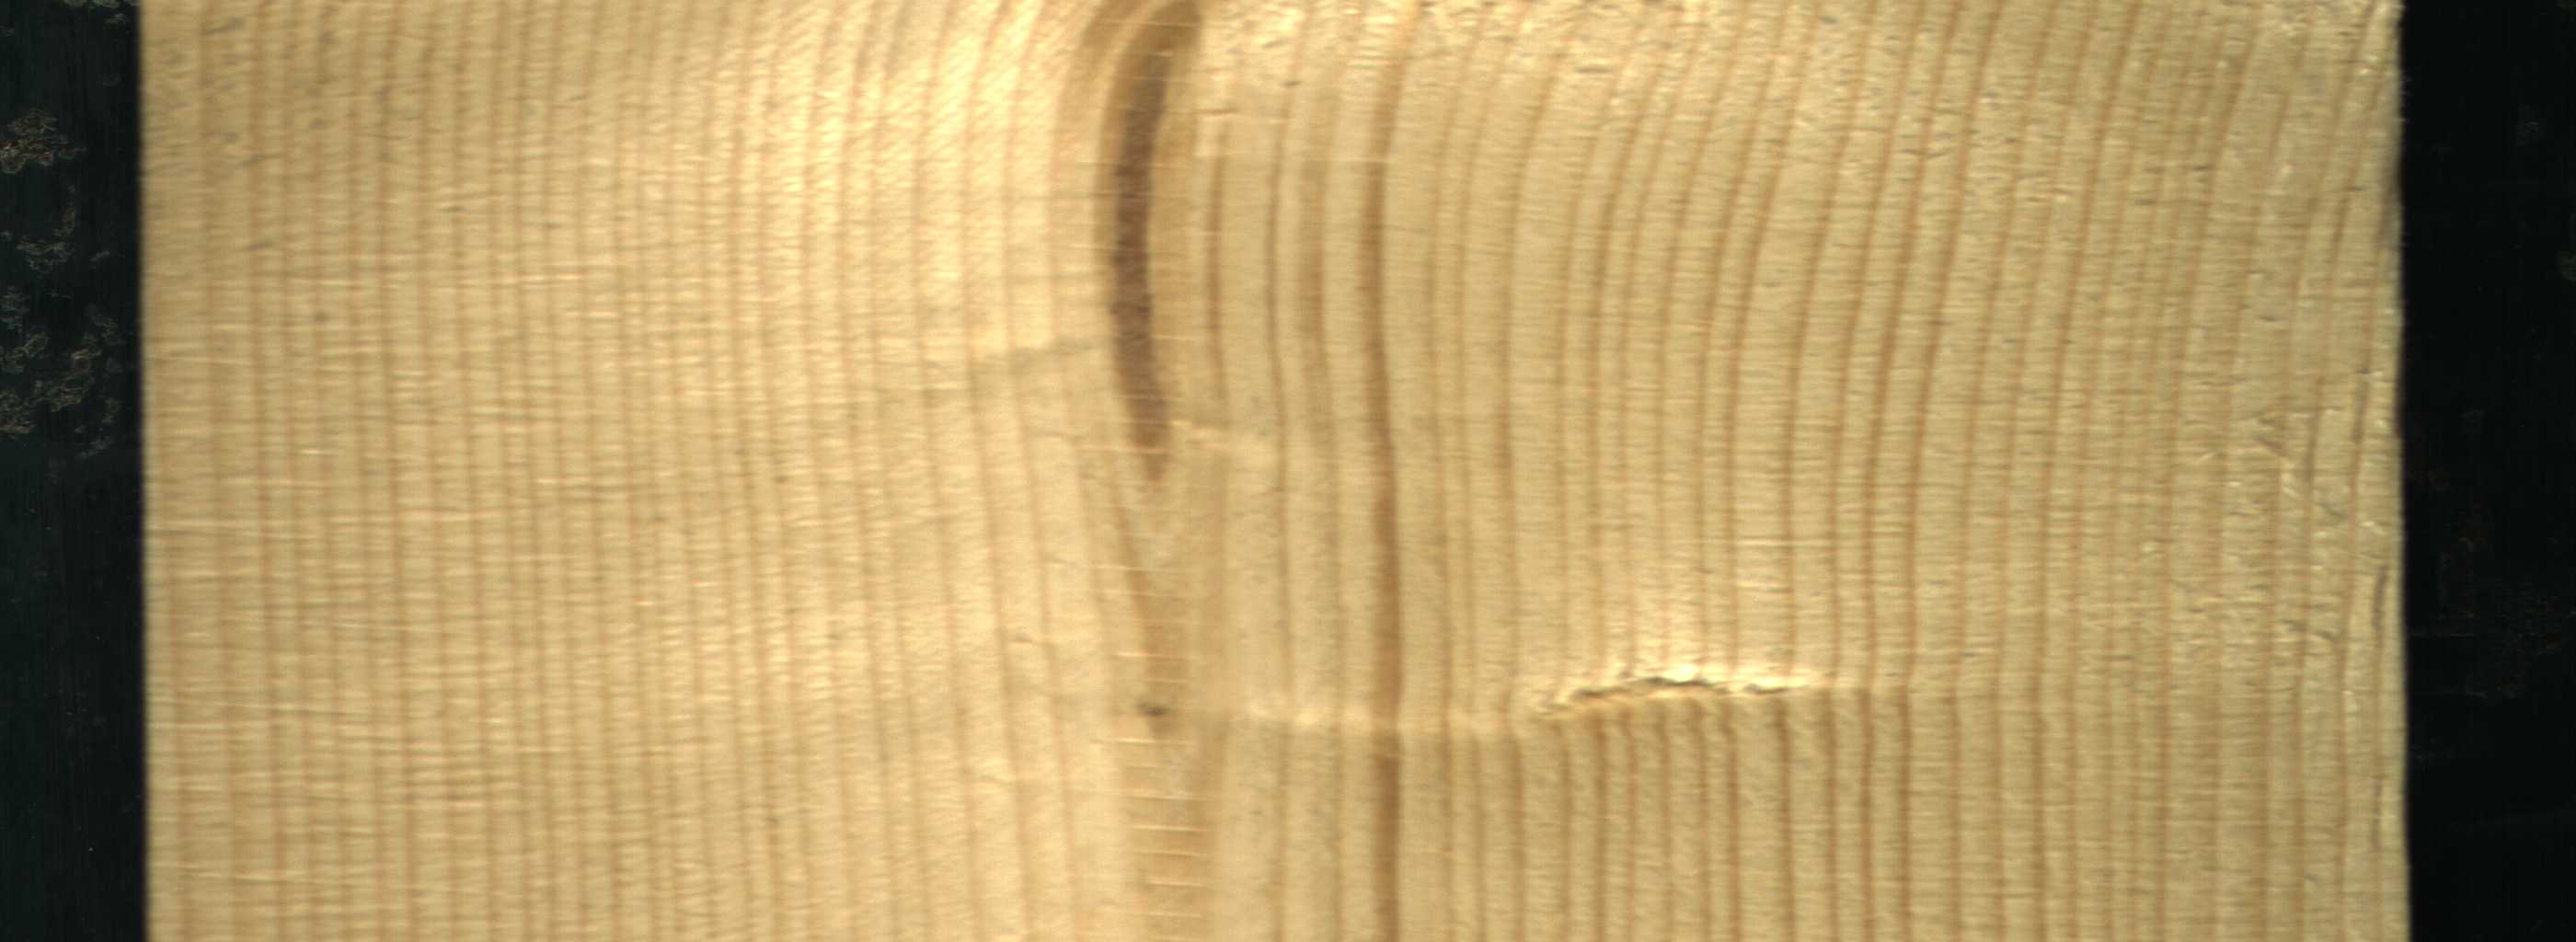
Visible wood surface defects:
Marrow